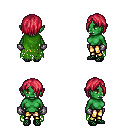
a pixel art fantasy rpg character, female body template, orc, green skin, green tattered cape, gold greaves, ruby red bangs hairstyle, metal gloves, ghillies, four views (front, back, left, right), 2x2 character sprite sheet, small pixel art, hard edges, no anti-aliasing